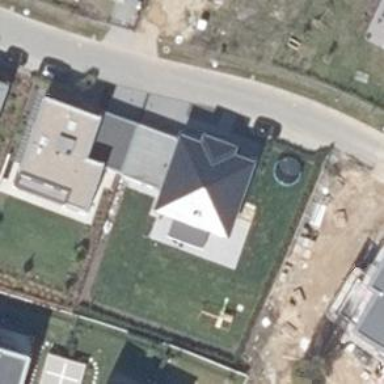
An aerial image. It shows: Detached building.